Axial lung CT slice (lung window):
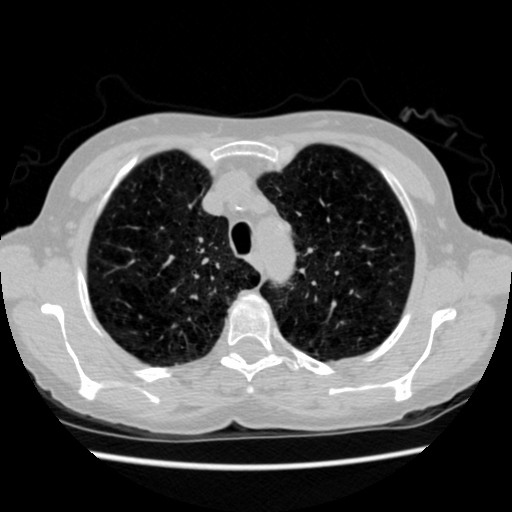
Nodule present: no